Question: I have two array formulas that repeat dates n number of times in the same column. Both of them could be dynamic so the 1st array could extend into the territory where the other array is currently causing a split error.
My question is there a way to write this array formula as one formula? Or is there some other method by which this can be done?

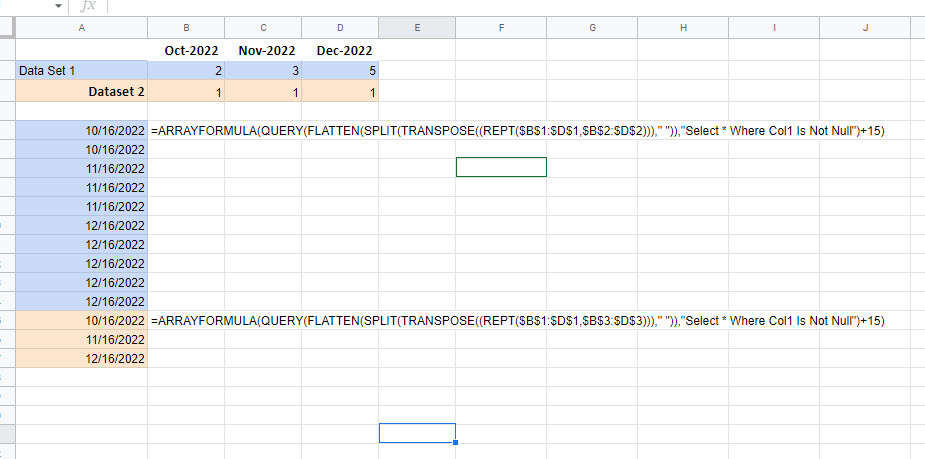
Answer: A very simple way, given what I can see in your screenshots would be to contain both query formulas within another array formula and separate them with a semi-colon. This will stack them vertically. Essentially, it should look something like this:
'''
=ARRAYFORMULA({QUERY1;QUERY2})
'''